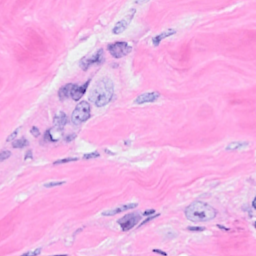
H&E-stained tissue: Breast